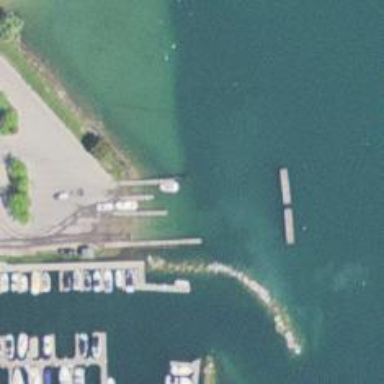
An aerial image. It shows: Slipway on leisure land.